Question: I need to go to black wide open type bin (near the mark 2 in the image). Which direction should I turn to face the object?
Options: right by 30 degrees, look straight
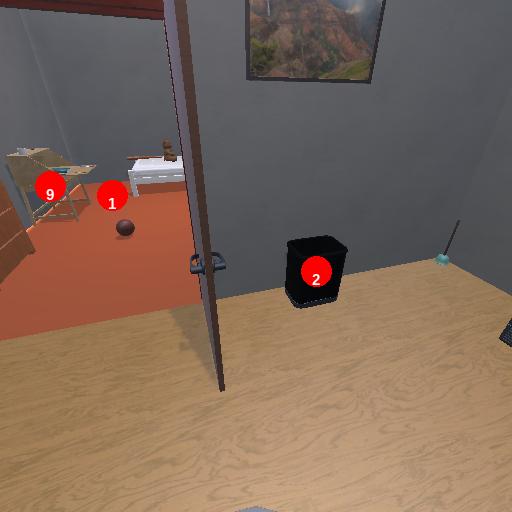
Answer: right by 30 degrees